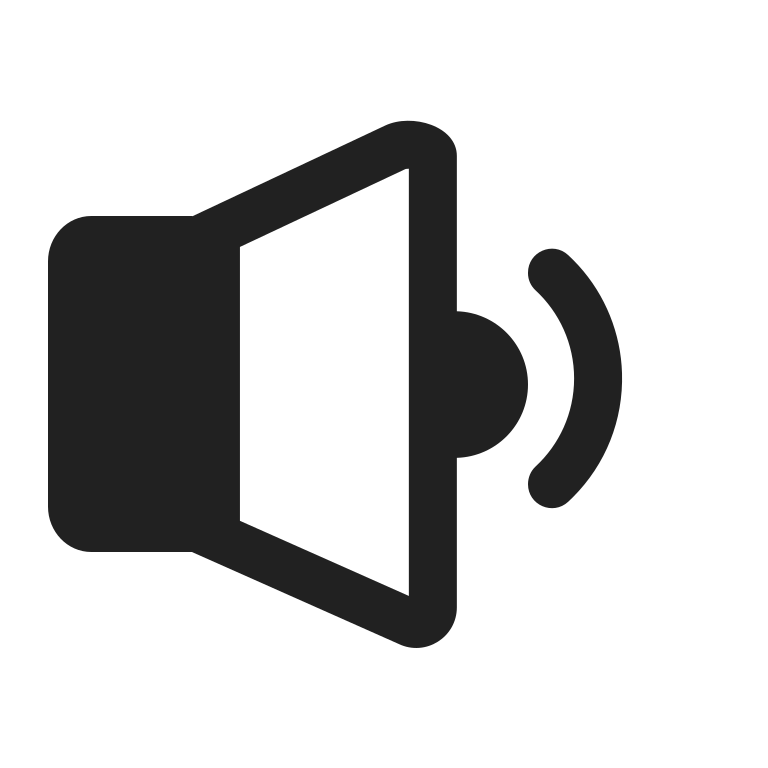
speaker  volume high contrast